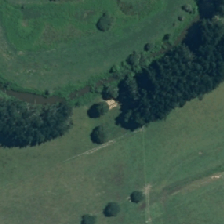
Land cover: broadleaved_indigenous_hardwood